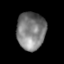
Tissue: lung
Cell type: Epithelial cells
Senescence score: 0.2336
Nuclear area (px): 1053
Mean DAPI intensity: 125.152